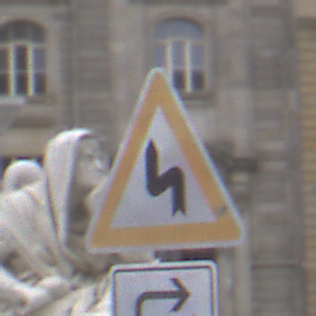
Verkehrszeichen: DoppelkurveZunaechstLinks
Zusatzzeichen unten: RichtungsangabeDurchPfeile5
Umgebung: Outdoor, Urban
Tageszeit: Midday
Wetter: Overcast
Licht: Natural
Jahreszeit: NotSpecified
Kontrast: LowContrast